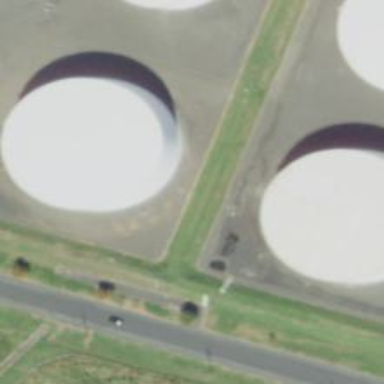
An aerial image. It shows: Storage tank that is man-made.